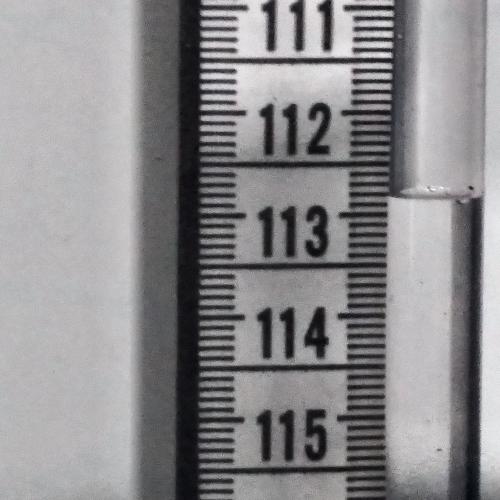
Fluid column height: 112.8 cm